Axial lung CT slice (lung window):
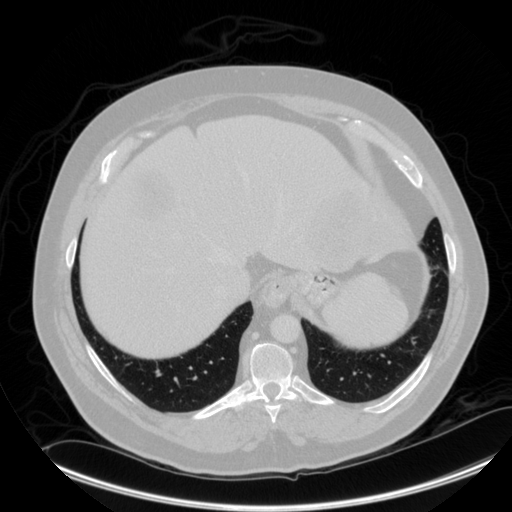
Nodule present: no